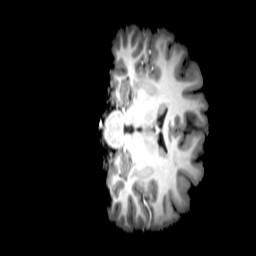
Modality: T1w
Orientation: coronal